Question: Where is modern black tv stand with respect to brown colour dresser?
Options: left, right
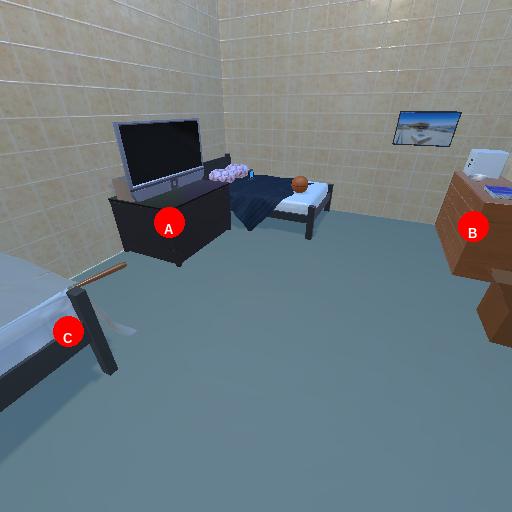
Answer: left